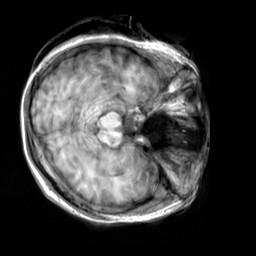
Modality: T1w
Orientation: axial
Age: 27
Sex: female
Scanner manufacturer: siemens
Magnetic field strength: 3 T
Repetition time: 2.3 s
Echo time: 0.00303 s